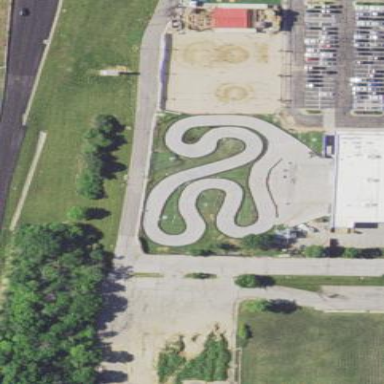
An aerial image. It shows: Concrete raceway designed for karting sports.